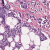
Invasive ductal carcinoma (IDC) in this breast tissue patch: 1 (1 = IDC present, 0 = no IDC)